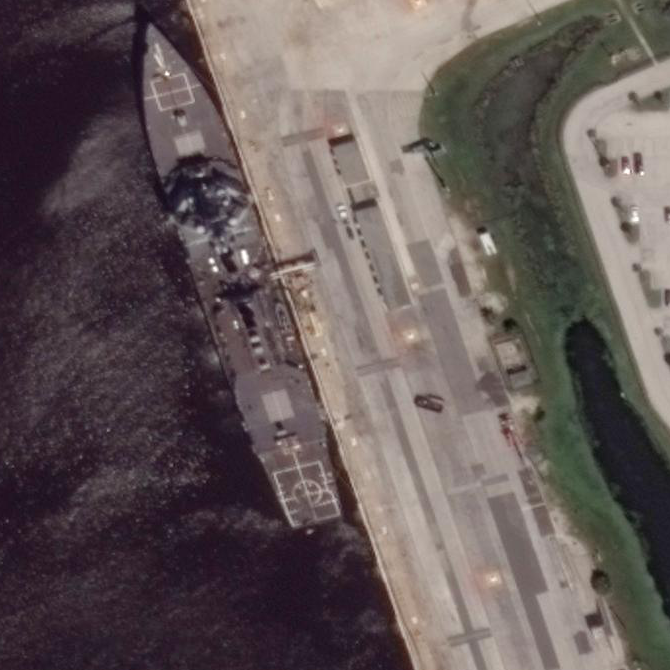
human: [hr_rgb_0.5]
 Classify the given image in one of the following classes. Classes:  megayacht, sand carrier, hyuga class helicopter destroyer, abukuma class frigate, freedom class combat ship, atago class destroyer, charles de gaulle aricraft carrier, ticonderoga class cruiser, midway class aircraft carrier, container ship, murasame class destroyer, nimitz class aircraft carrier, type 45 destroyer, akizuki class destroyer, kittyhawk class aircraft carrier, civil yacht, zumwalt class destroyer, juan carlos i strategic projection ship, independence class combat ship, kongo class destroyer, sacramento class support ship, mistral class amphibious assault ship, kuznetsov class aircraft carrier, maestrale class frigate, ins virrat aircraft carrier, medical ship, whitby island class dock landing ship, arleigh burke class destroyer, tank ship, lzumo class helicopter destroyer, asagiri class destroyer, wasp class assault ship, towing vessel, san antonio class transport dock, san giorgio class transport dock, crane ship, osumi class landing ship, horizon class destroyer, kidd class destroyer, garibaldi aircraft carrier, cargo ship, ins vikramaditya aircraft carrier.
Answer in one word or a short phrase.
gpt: Arleigh Burke class destroyer